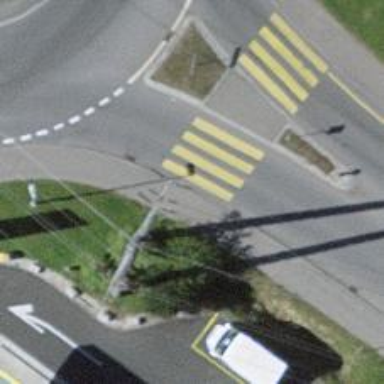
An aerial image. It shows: Kerb serving as barrier.